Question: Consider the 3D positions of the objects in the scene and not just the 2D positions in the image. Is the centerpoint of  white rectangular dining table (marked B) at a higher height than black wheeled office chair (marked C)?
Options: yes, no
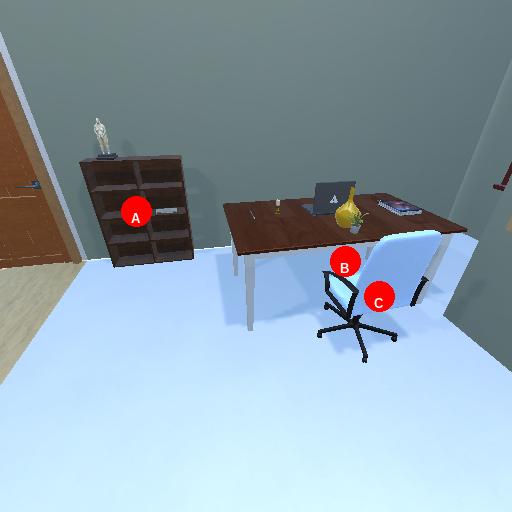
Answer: yes